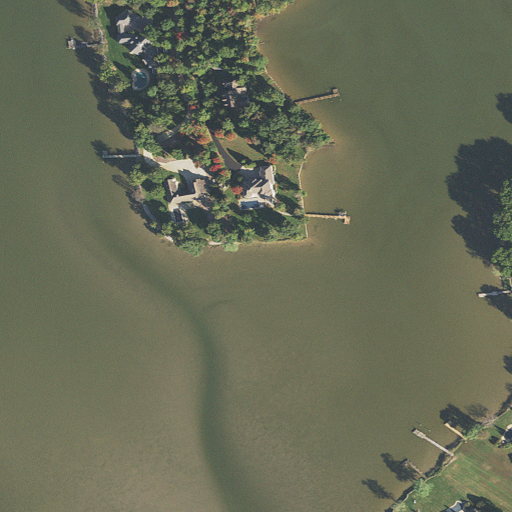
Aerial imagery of cape in Maryland named Tanners Point containing open water, woody wetlands, herbaceous wetlands, low intensity development, open development, and cultivated crops